Question: I am trying to float a button next to a jQuery accordion panel. Currently it looks like this:

Here is the markup
'''
<div id="accordion" class="ui-accordion ui-widget ui-helper-reset ui-accordion-icons" style="width: 80%;" role="tablist">
</div>
<div id="export" style="width:20%">
<form method="post" action="/InstrumentList/Export">
<div class="button-container">
<button id="btnSubmit" class="ui-button-text-only ui-button ui-igbutton ui-widget ui-widget-content ui-corner-all ui-state-default" style="width: 100%;" value="Export" type="submit" role="button" aria-disabled="false">
</div>
</form>
</div>
<div id="grid">
</div>
'''
I have put inline styling in at the moment but I will move that out to a CSS file once I have managed to get it working. The grid div is represented in the picture by the light grey row which needs to stay positioned under the dark grey rows.
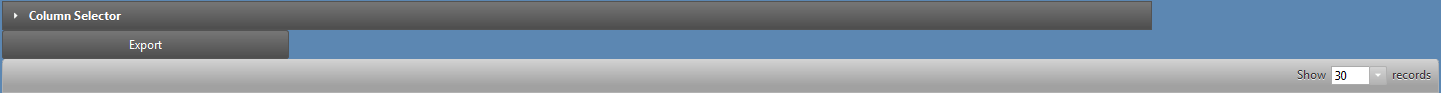
Answer: I assume that you meant to close the '#accordion' div before opening the '#export' div.
Your question preempts the answer: you should be able to simply put a 'float:left' property on each div.
'''
#accordion {
width: 80%;
float: left;
}
#export {
width: 20%;
float: left;
}
'''
You may need to also ensure that for both divs the 'margin-left' and 'margin-right' are both set to zero.
to ensure that the '#grid' does not overlap the floating elements, you should use 'clear:both' on it.